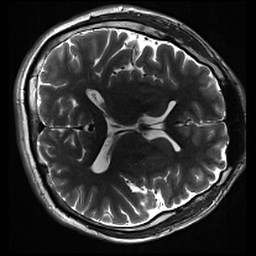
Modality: inplaneT2
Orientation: axial